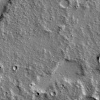
Atmospheric dust classification: not_dusty